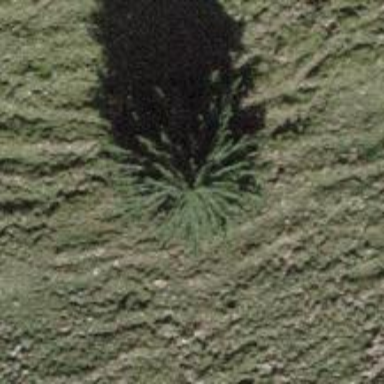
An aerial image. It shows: Single tag "natural: tree."